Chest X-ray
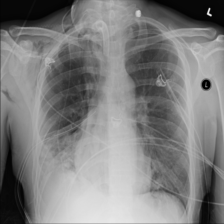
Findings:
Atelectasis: positive
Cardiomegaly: negative
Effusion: negative
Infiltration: negative
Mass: negative
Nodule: negative
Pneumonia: negative
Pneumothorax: positive
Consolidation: negative
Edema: negative
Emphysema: negative
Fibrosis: negative
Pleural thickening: negative
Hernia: negative